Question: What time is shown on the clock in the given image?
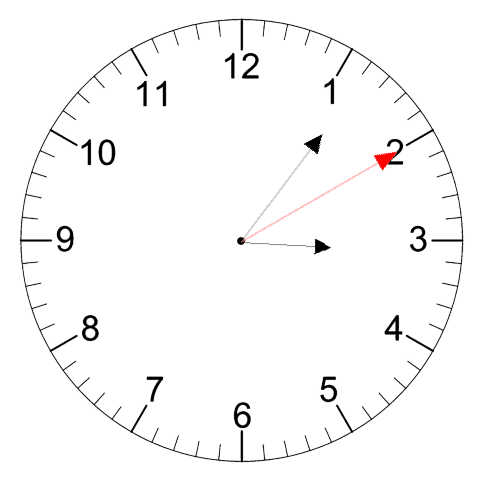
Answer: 03:06:10